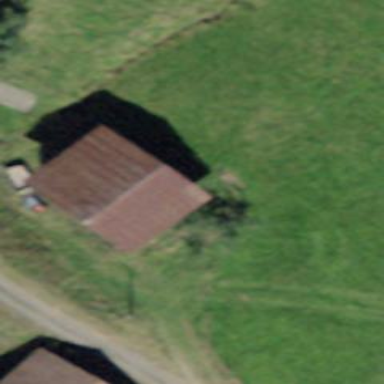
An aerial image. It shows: Barn.